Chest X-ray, PA view. Patient: 46 years old, sex F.
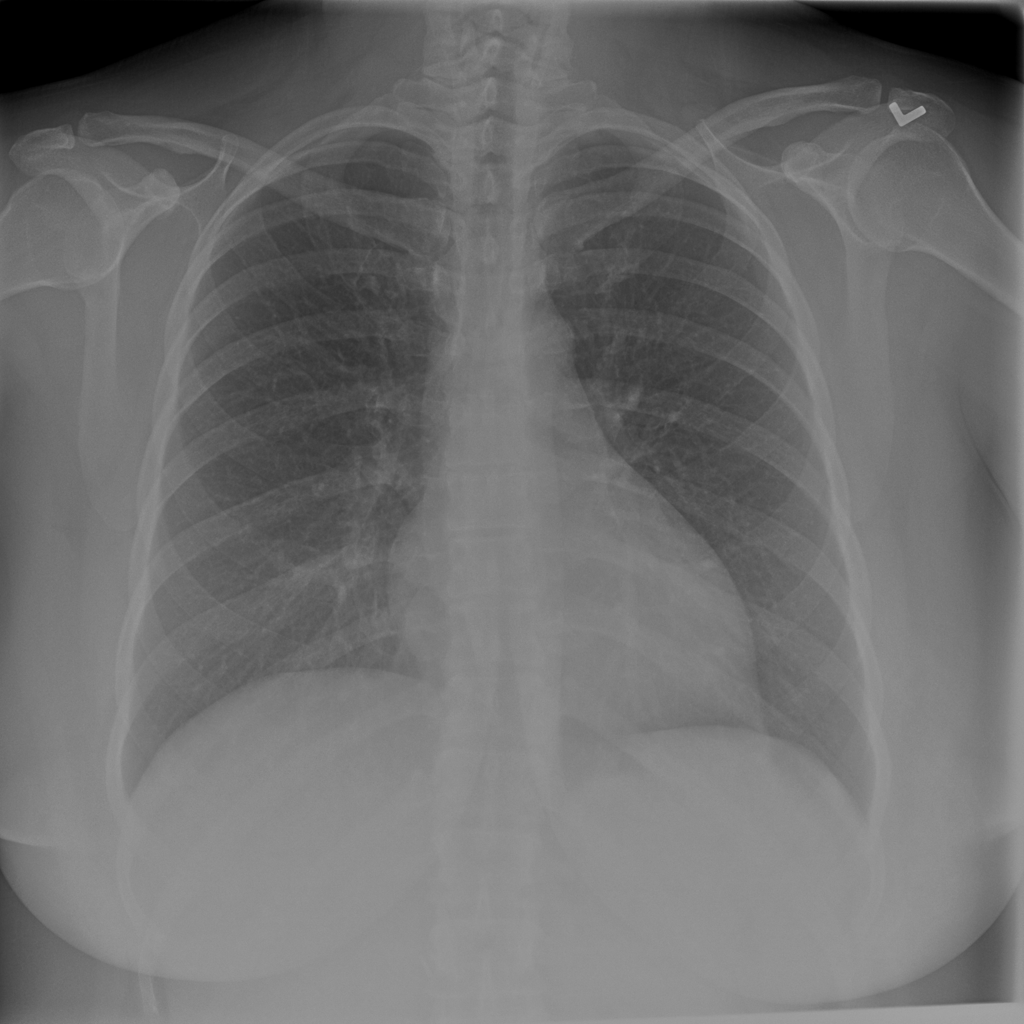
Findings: No Finding